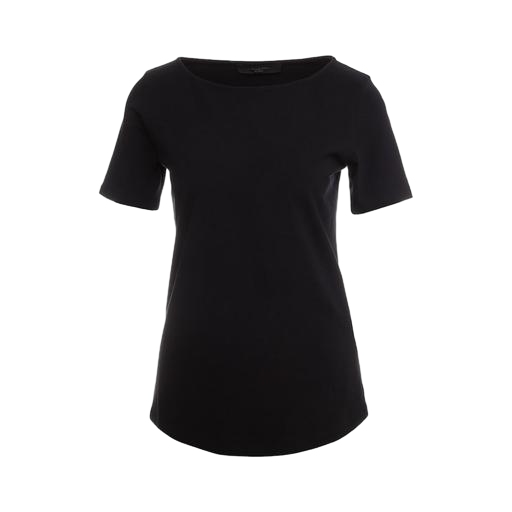
black curved hem t-shirt, black boat neck t-shirt, black petite boat-neck t-shirt only macy, white background